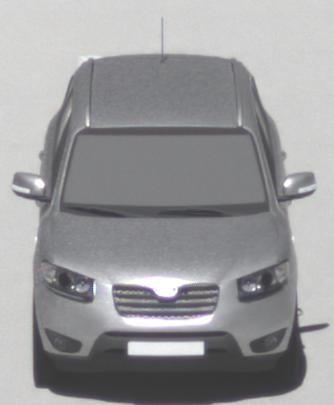
Make: Hyundai
Model: Santa Fe 2.4
Detailed model: Santa Fe (CM)
Model produced from: 2010/01
Model produced until: 2012/09
Doors: 5
Color: white
Road condition: dry road
Daytime: midday
Contrast: high contrast